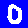
Digit: 0